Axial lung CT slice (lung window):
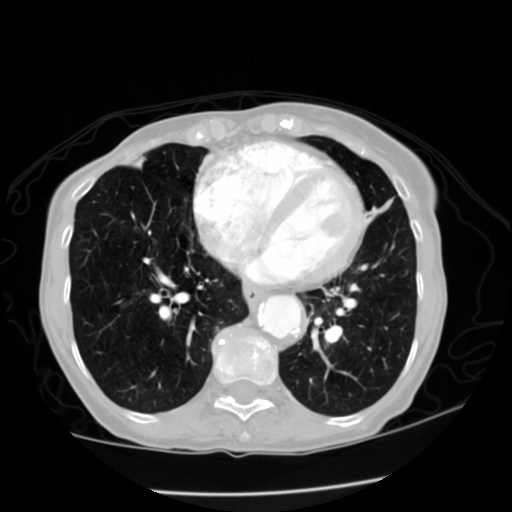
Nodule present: no